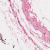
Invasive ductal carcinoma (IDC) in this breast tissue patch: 0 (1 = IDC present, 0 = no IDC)